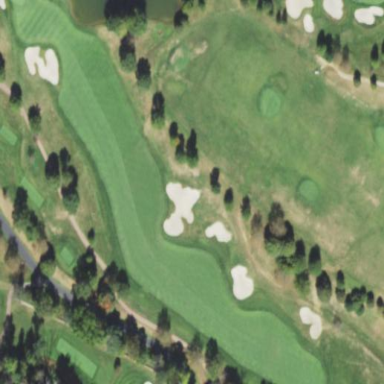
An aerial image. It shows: Area of rough grass used for golf.